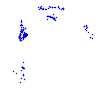
Particle: electron